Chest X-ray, AP view. Patient: 47 years old, sex M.
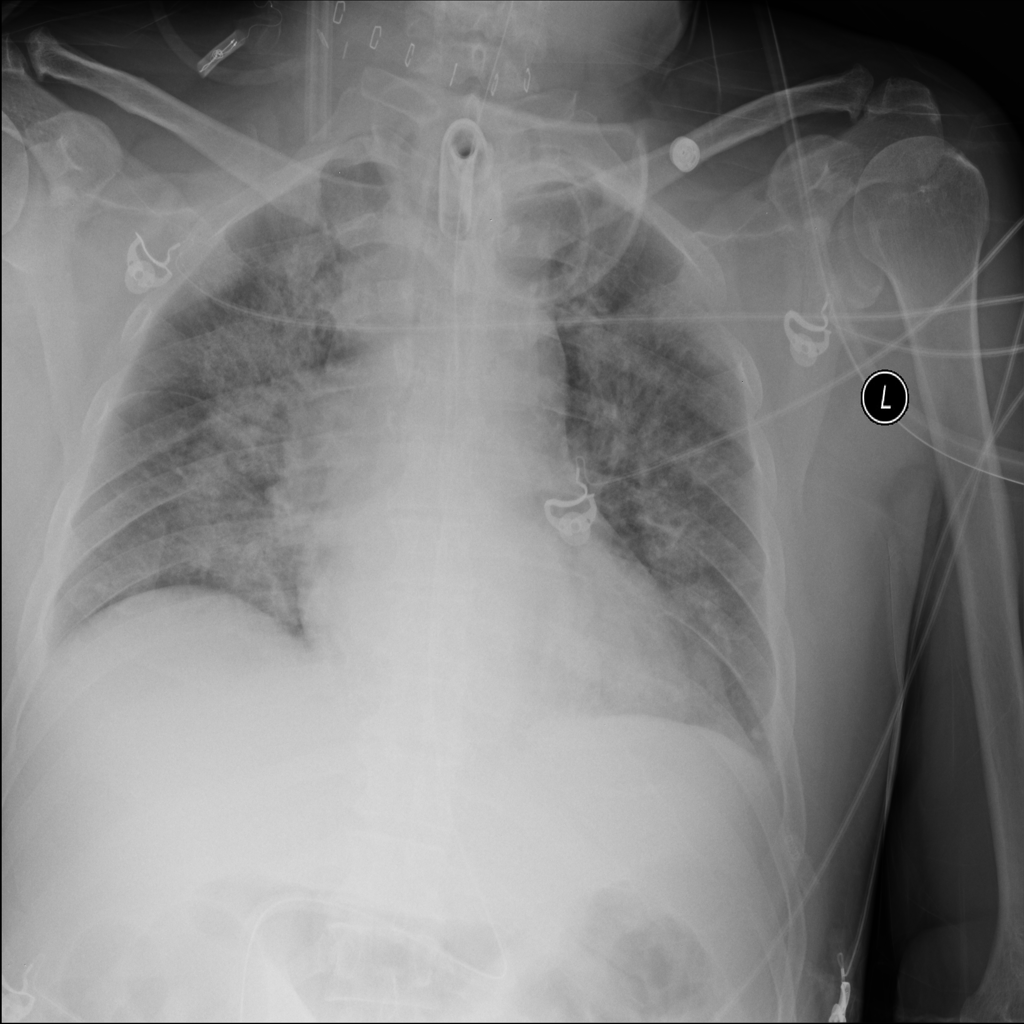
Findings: Infiltration